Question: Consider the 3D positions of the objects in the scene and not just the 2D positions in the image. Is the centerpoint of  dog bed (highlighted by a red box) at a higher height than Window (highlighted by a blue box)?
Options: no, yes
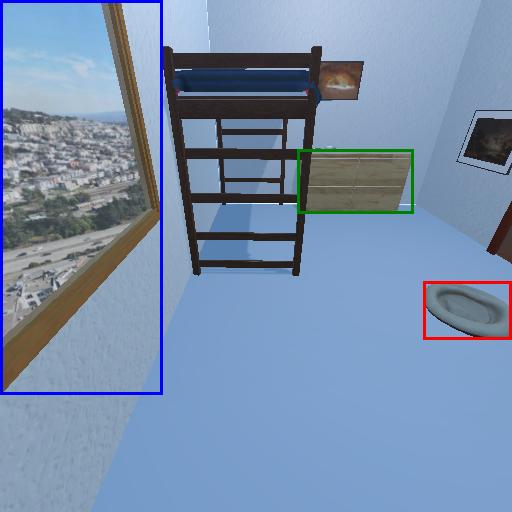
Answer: no